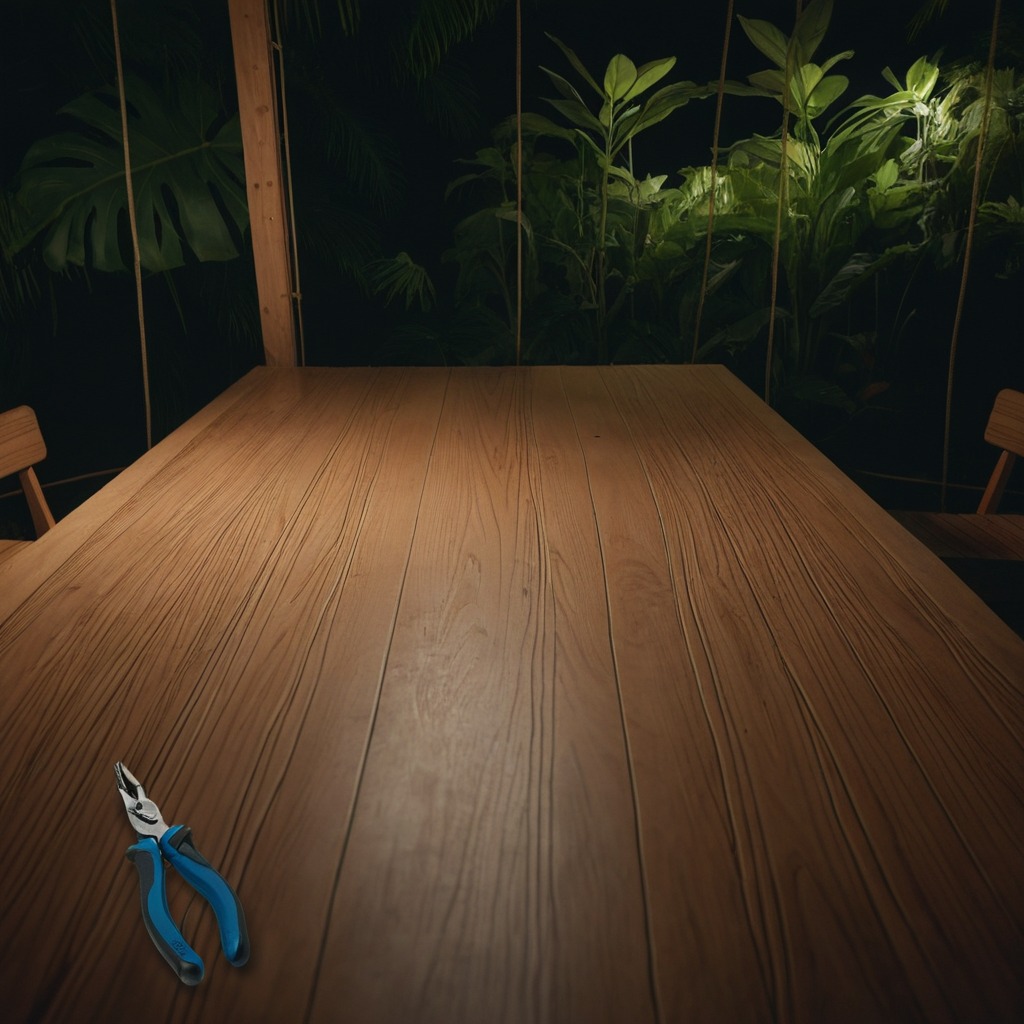
A plier is lying on a wooden table inside a jungle field workshop tent at night.